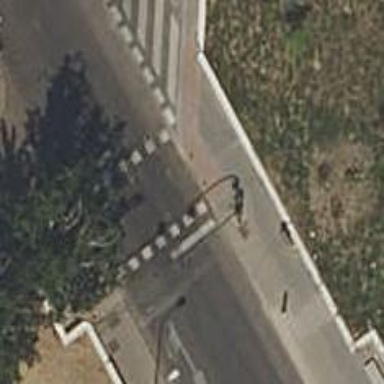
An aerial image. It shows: Road with traffic signals at crossing.